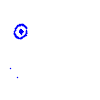
Particle: electron